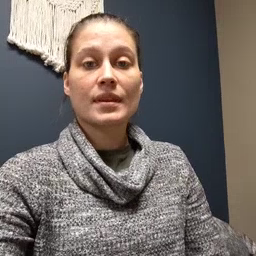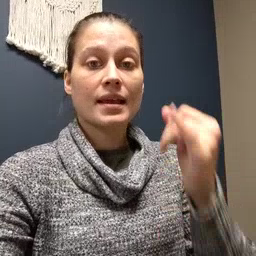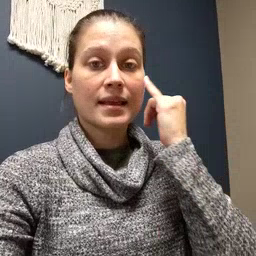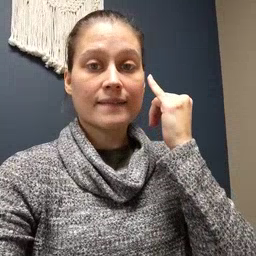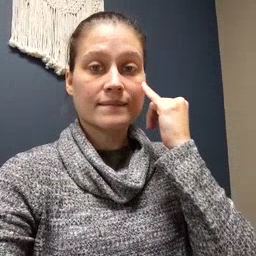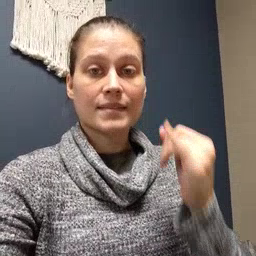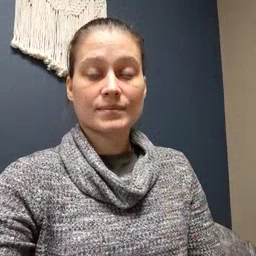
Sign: if